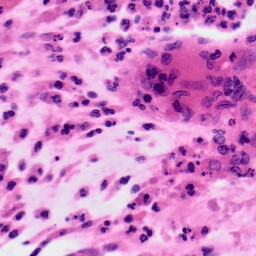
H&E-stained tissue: Colon